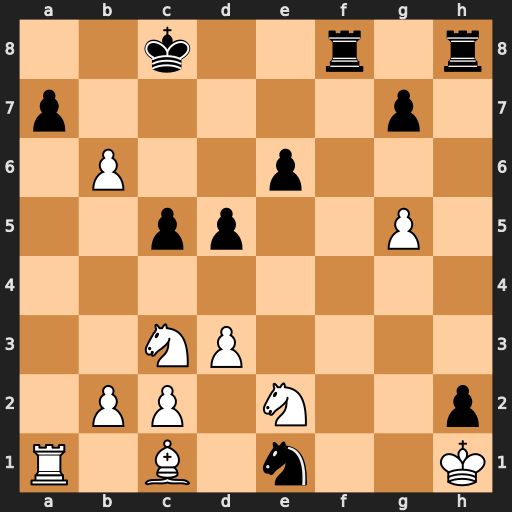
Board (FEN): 2k2r1r/p5p1/1P2p3/2pp2P1/8/2NP4/1PP1N2p/R1B1n2K
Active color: w
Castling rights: -
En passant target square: -
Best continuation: Bf4 axb6 Rxe1